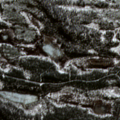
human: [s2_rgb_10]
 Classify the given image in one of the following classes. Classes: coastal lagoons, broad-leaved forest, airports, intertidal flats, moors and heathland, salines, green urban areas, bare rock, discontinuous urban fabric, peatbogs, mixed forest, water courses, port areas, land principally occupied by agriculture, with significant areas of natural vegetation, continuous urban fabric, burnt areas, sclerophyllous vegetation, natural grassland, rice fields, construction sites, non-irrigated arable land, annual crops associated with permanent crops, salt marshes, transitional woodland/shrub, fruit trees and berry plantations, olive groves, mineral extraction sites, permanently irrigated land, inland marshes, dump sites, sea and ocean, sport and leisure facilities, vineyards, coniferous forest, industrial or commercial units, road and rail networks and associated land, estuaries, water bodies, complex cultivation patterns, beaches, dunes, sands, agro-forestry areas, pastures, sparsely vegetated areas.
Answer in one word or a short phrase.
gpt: coniferous forest, mixed forest, transitional woodland/shrub